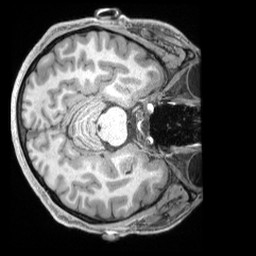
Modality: T1w
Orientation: axial
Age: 29
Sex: male
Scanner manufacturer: siemens
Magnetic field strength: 3 T
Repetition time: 2.4 s
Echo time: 0.00226 s